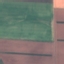
Land use / land cover: AnnualCrop